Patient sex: M
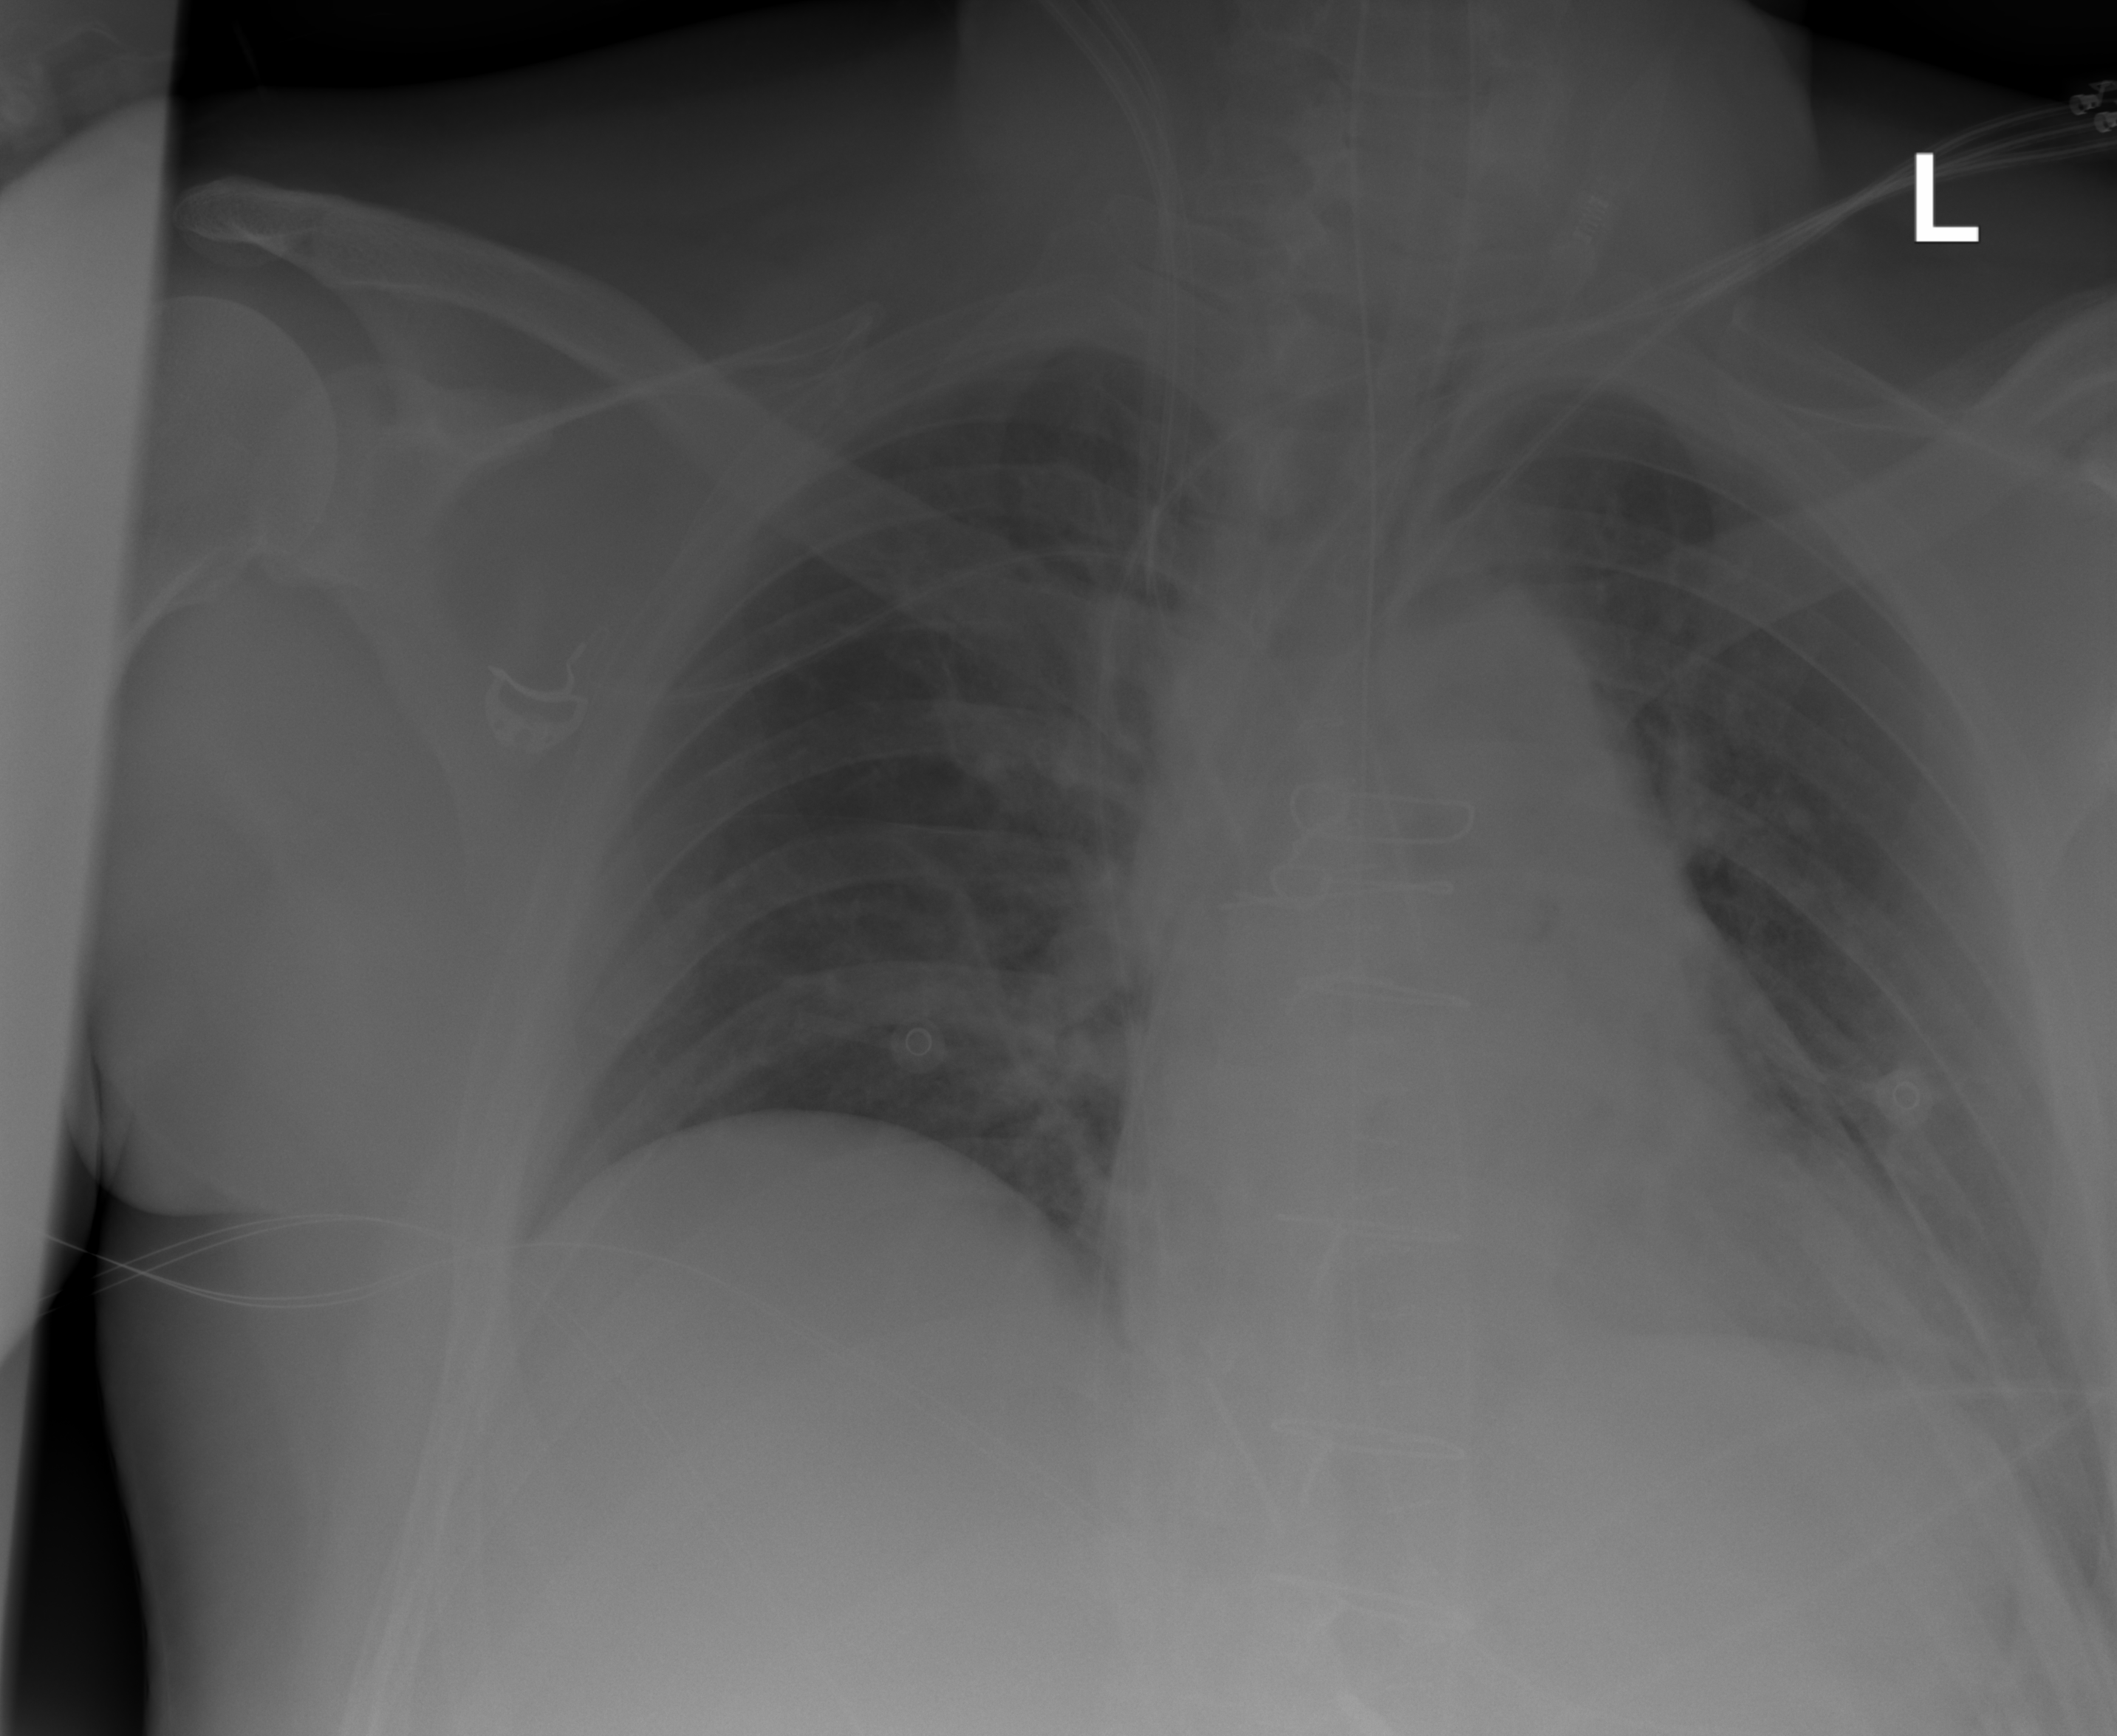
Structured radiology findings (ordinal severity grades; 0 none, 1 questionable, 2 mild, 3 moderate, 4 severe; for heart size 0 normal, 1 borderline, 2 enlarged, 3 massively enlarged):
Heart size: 1
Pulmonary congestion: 0
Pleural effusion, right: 0
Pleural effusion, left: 1
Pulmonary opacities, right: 0
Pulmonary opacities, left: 0
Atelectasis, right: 0
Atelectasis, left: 2